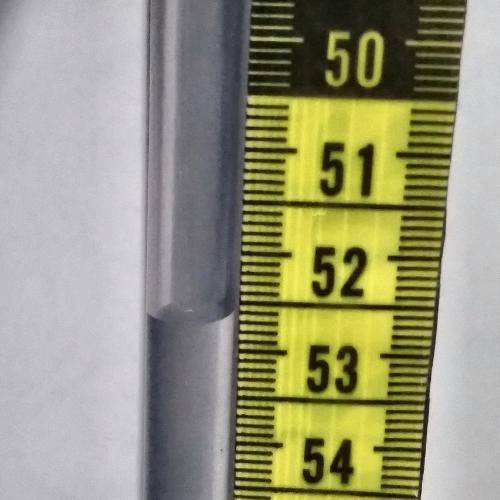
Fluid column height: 52.7 cm